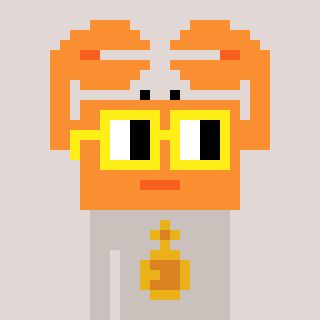
a pixel art character with square yellow glasses, a crab-shaped head and a foggrey-colored body on a warm background